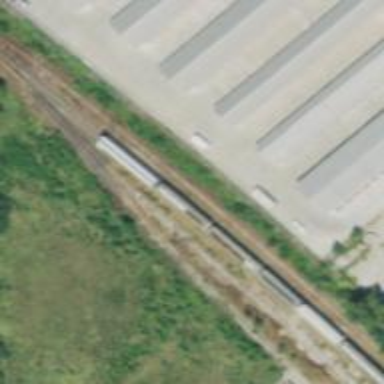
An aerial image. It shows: Railway spur service.